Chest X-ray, AP view. Patient: 46 years old, sex M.
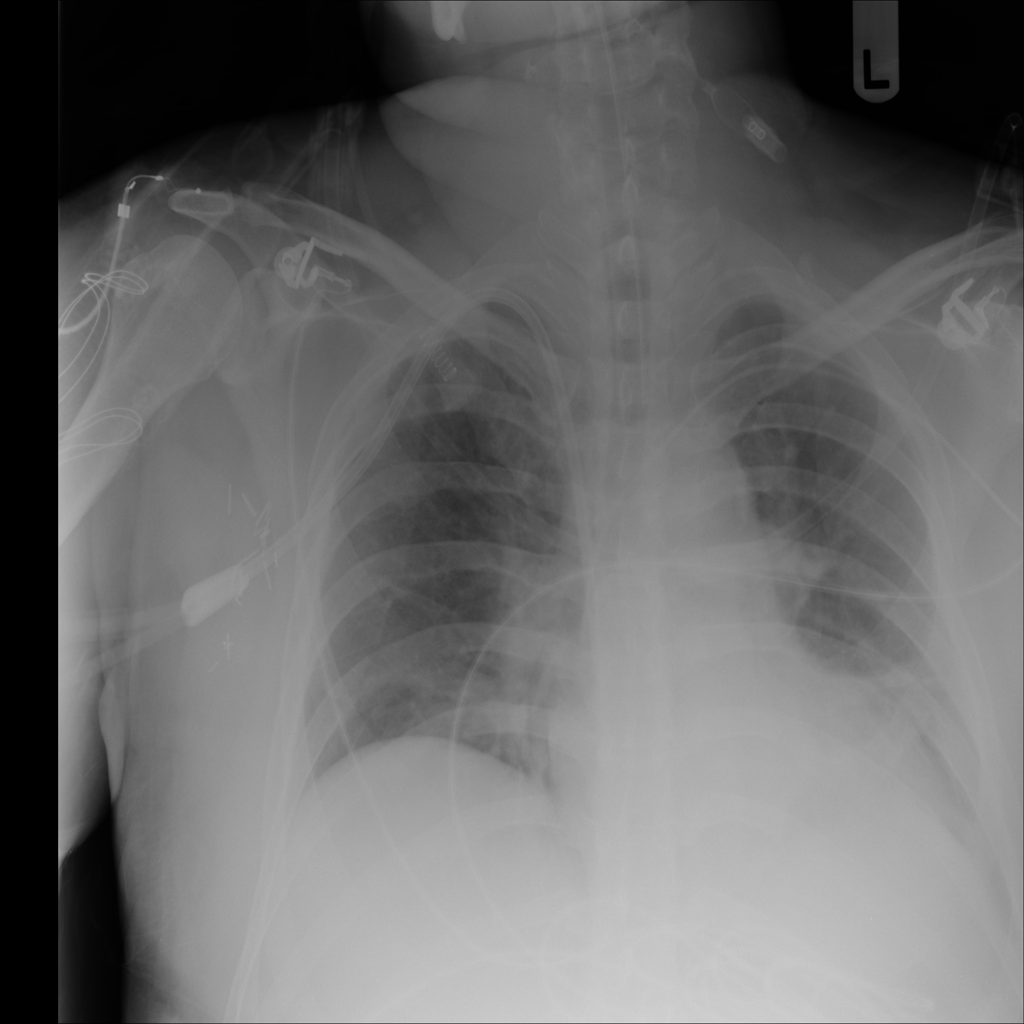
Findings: Atelectasis, Edema, Infiltration